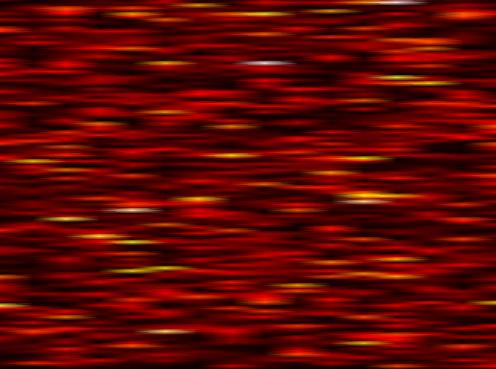
Label: UFMC